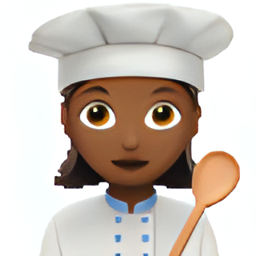
Name: female cook type 5
Emoji: 👩🏾‍🍳
Group: People & Body
Sub-group: person-role